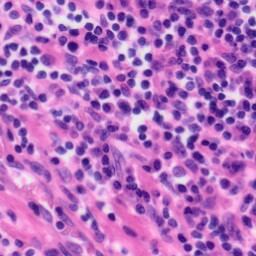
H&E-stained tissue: Tonsil